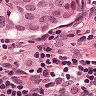
Metastatic tissue present: yes